九年级 · 解析几何
如图, 甲、乙两渔船同时从港口 $\mathrm{O}$ 出发外出捕鱼, 乙沿南偏东 $30^{\circ}$ 方向以每小时 10 海里的速度航行, 甲沿南偏西 $75^{\circ}$ 方向以每小时 $10 \sqrt{2}$ 海里的速度航行, 当航行 1 小时后, 甲在 $\mathrm{A}$ 处发现自己的渔具掉在乙船上,于是迅速改变航向和速度,仍以匀速沿南偏东 $60^{\circ}$ 方向追赶乙船, 正好在 B 处追上. 则甲船追赶乙船的速度为 \$ \qquad \$海里/小时?

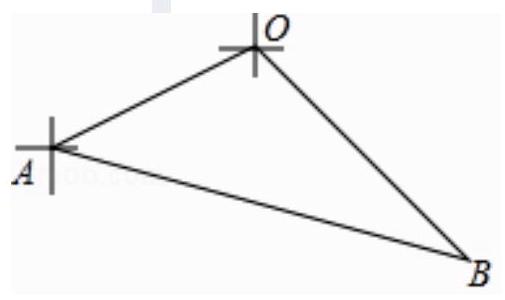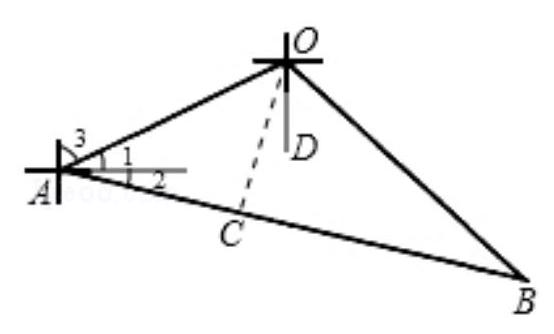
答案: $10+10 \sqrt{3}$
解析: 如图: 乙沿南偏东 $30^{\circ}$ 方向航行则 $\angle D O B=30^{\circ}$, 甲沿南偏西 $75^{\circ}$ 方向航行, 则 $\angle A O D=75^{\circ}$,当航行 1 小时后甲沿南偏东 $60^{\circ}$ 方向追赶乙船, 则 $\angle 2=90^{\circ}-60^{\circ}=30^{\circ}$.

$\because \angle 3=\angle A O D=75^{\circ}, \therefore \angle 1=90^{\circ}-75^{\circ}=15^{\circ}$, 故 $\angle 1+\angle 2=15^{\circ}+30^{\circ}=45^{\circ}$.

过 $O$ 向 $A B$ 作垂线, 则 $\angle A O C=90^{\circ}-\angle 1-\angle 2=90^{\circ}-15^{\circ}-30^{\circ}=45^{\circ}$.

$\because O A=10 \sqrt{2}, \angle O A B=\angle A O C=45^{\circ}, \quad \therefore O C=A C=O A \cdot \sin 45^{\circ}=10 \sqrt{2} \times \frac{\sqrt{2}}{2}=10$.

在 Rt $\triangle O B C$ 中, $\angle B O C=\angle A O D+\angle B O D-\angle A O C=75^{\circ}+30^{\circ}-45^{\circ}=60^{\circ}, \therefore B C=O C \cdot \tan 60^{\circ}=10 \sqrt{3}$,

$\therefore A B=A C+B C=10+10 \sqrt{3}$.
因为 $O C=10$ 海里, $\angle B=30^{\circ}$, 所以 $O B=2 O C=2 \times 10=20$, 乙船从 $O$ 到 $B$ 所用时间为 $20 \div 10=2$ 小时, 由于甲从 $O$ 到 $A$ 所用时间为 1 小时, 则从 $A$ 到 $B$ 所用时间为 $2-1=1$ 小时, 甲船追赶乙船的速度为 $(10+10 \sqrt{3})$ 海里/小时.